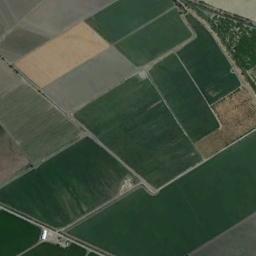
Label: rectangular_farmland